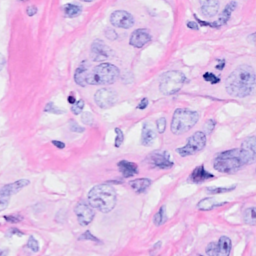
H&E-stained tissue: Breast